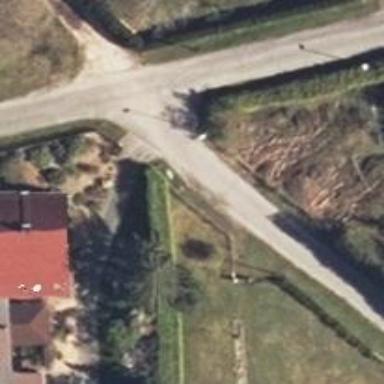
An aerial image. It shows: Paved residential road.